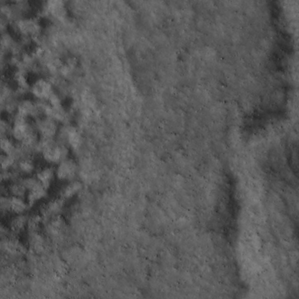
Label: non_frost